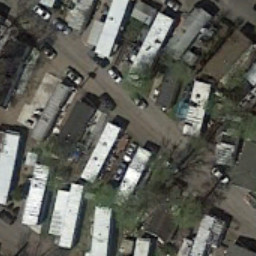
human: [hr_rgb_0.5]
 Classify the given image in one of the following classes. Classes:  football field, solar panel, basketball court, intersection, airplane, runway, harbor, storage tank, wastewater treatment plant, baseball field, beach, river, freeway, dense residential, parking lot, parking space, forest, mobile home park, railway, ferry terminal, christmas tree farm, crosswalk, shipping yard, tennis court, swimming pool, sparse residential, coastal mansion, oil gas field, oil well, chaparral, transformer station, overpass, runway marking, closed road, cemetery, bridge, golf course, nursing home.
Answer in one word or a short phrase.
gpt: mobile home park